Question: All- I have never done this sort of thing before and am very confused. I have spent hours on Google looking for some example code or any hints but whenever I try to work with the available code I always get errors and end up more confused than when I started. So enough self pity and excuses. Lets get to the question: I have an app the "screen scraps" a website, right now Google. I have got it so I can display the html in a text view:

My problem now is getting the information from this. All I want is the information in the title tag ("Google"). I have read about HTML parsing but was very confused when I read the information on TagSoup or others like that. Do I need those to do it or is there just some Java code I can write to pull out the title tag and make it into a string and than display it. If I do need an HTML parser, can someone give me some example code. I could not find any on their website.
Here is the code I have so far:
'''
public class MainActivity extends Activity {
String page;
String display;
Document doc;
@Override
public void onCreate(Bundle savedInstanceState) {
super.onCreate(savedInstanceState);
setContentView(R.layout.activity_main);
new AddStringTask().execute();
}
@Override
public boolean onCreateOptionsMenu(Menu menu) {
getMenuInflater().inflate(R.menu.activity_main, menu);
return true;
}
class AddStringTask extends AsyncTask<Void, String, Void> {
@Override
protected Void doInBackground(Void... unused) {
DefaultHttpClient httpClient = new DefaultHttpClient();
HttpGet httpGet = new HttpGet("http://www.google.com");
ResponseHandler<String> resHandler = new BasicResponseHandler();
try {
page = httpClient.execute(httpGet, resHandler);
} catch (ClientProtocolException e) {
// TODO Auto-generated catch block
e.printStackTrace();
} catch (IOException e) {
// TODO Auto-generated catch block
e.printStackTrace();
}
return null;
}
@Override
protected void onProgressUpdate(String... item) {
}
@Override
protected void onPostExecute(Void unused) {
TextView google = (TextView) findViewById(R.id.google);
google.setText(page);
}
}
}
'''
Any sample code would be great because I need to see some examples. Thanks a lot for your time.
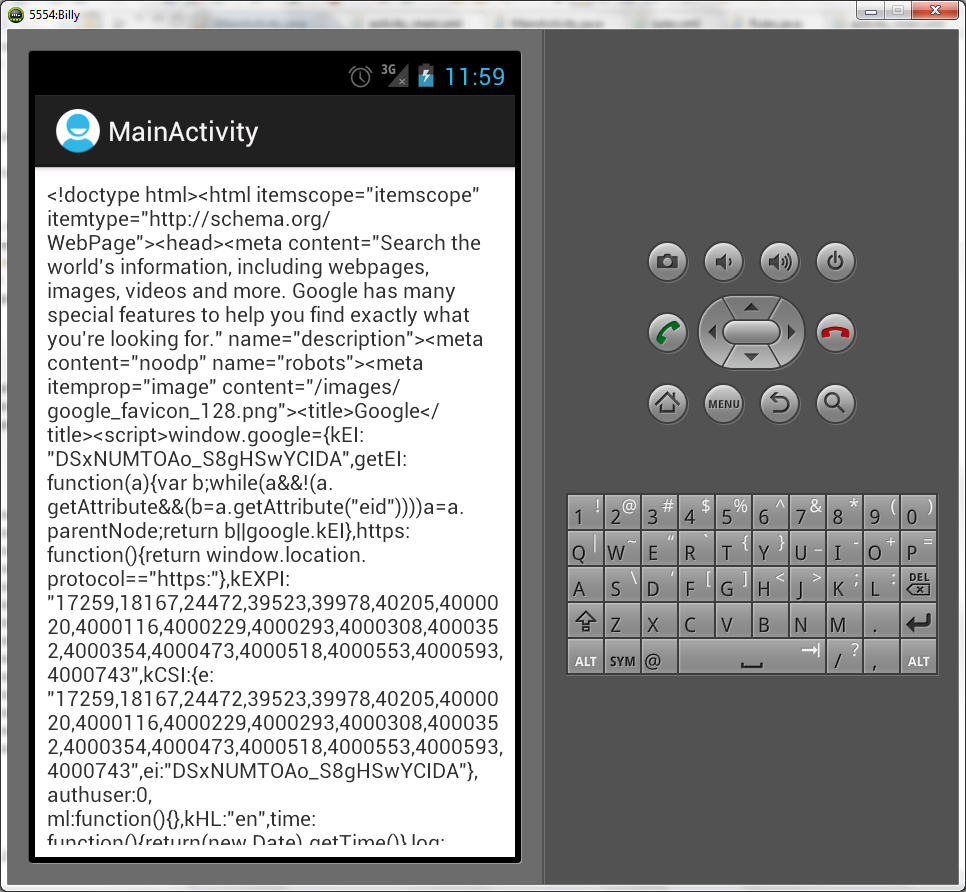
Answer: <URL> should do the trick:
'''
Document doc = Jsoup.connect("http://google.com/").get();
String docTitle = doc.title();
'''
Then pass 'docTitle' to 'google.setText()'
You can find more examples <URL>.